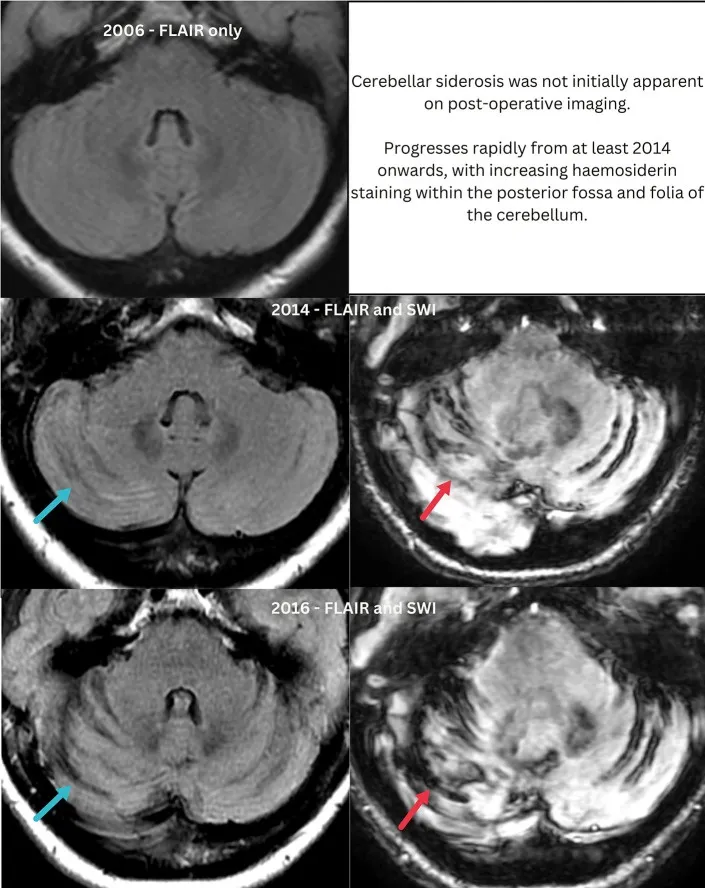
Progressive changes within the posterior fossa, mistaken for post-operative change as scans from 2014 were not correlated with prior imaging. Blue arrows indicate enlarged cerebellar folia, apparent from 2014 onwards. Red arrows indicate superficial siderosis which progresses from 2014.
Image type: radiology (mri)